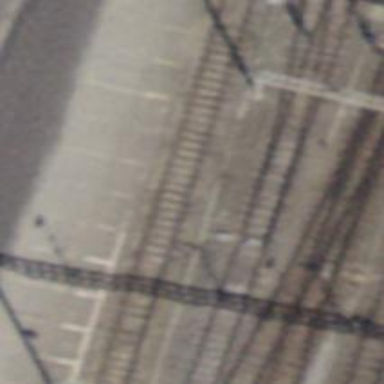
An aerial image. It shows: Railway switch.